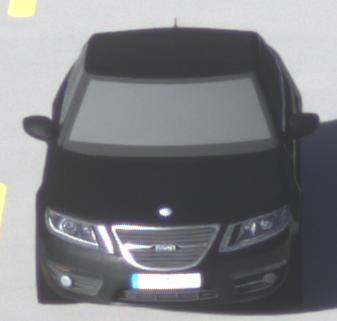
Make: Saab
Model: 5-Sep
Detailed model: 9-5 1.6T
Model produced from: 2010/06
Model produced until: 2011/12
Doors: 4
Color: black
Road condition: dry road
Daytime: morning or afternoon
Contrast: medium contrast